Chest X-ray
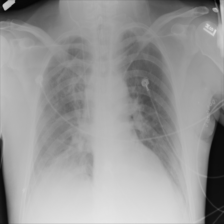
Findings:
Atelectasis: negative
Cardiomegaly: negative
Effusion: negative
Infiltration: negative
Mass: negative
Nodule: negative
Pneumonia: negative
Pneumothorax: negative
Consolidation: negative
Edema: negative
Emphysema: negative
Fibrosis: negative
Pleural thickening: negative
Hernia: negative